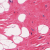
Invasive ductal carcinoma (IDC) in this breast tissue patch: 0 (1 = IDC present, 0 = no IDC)